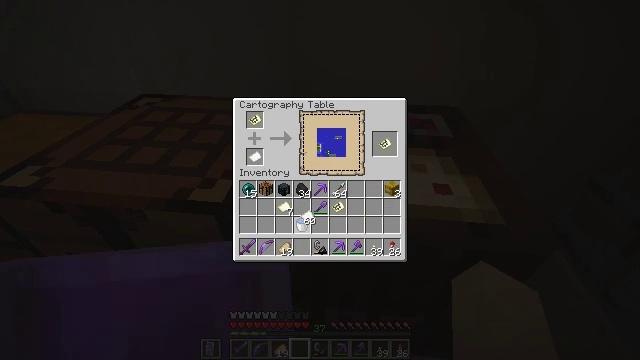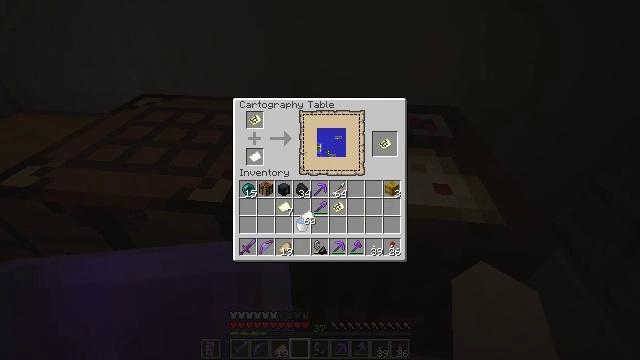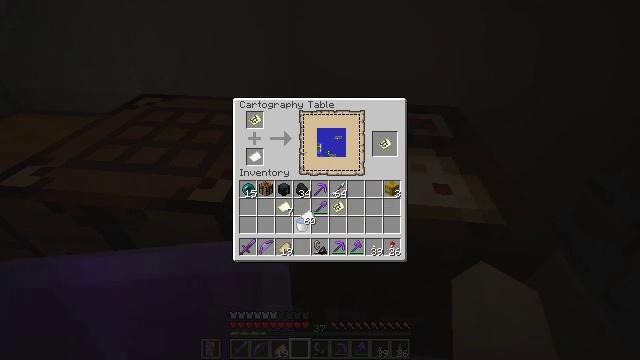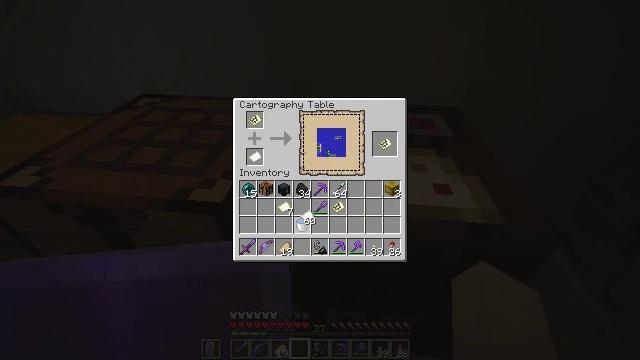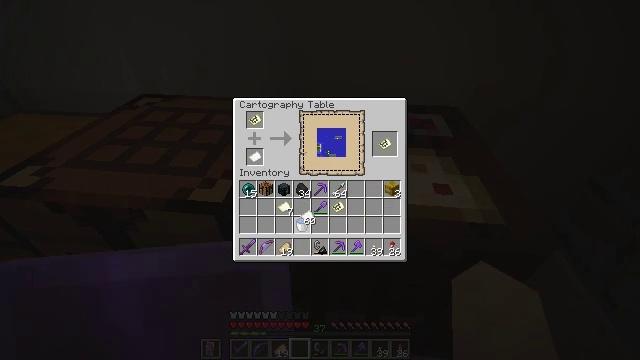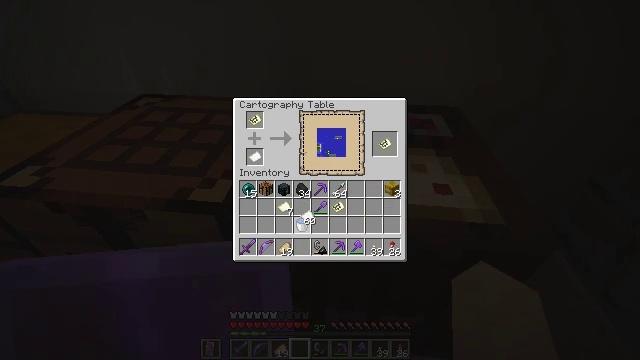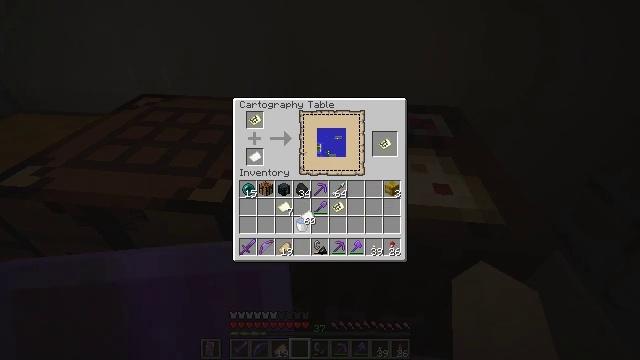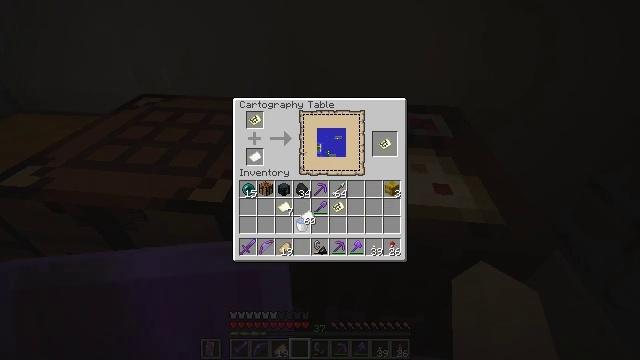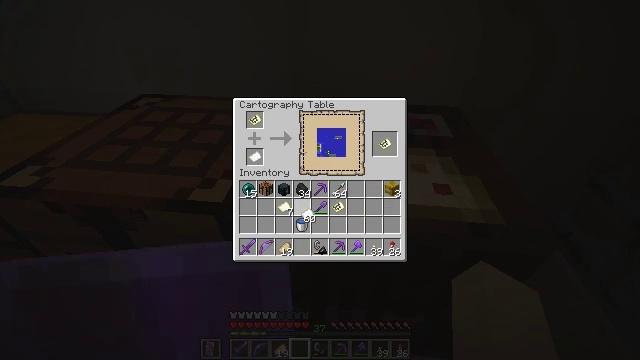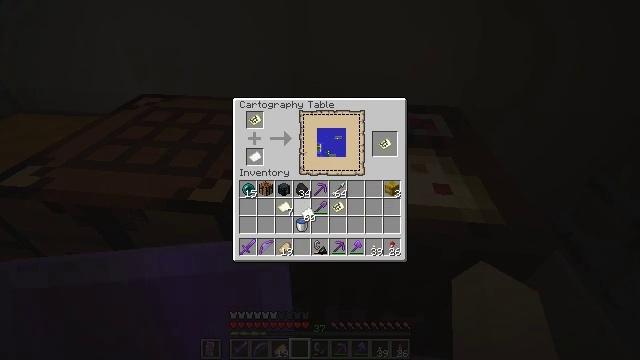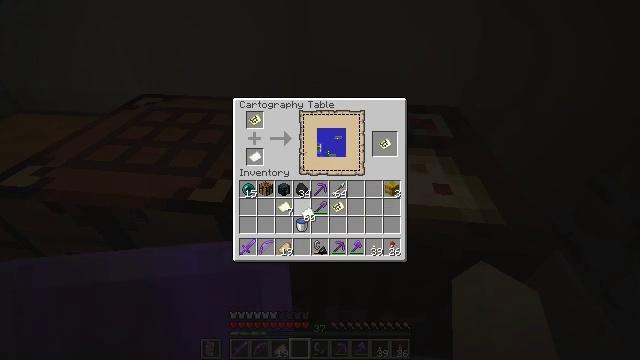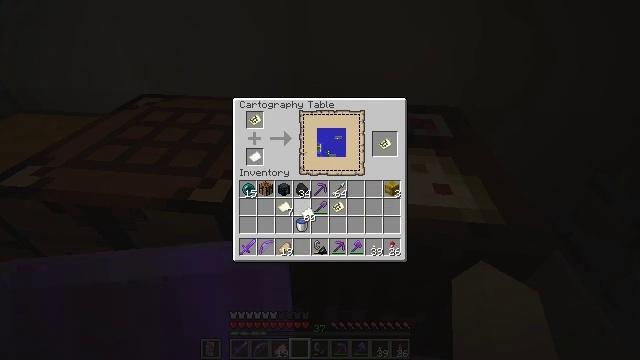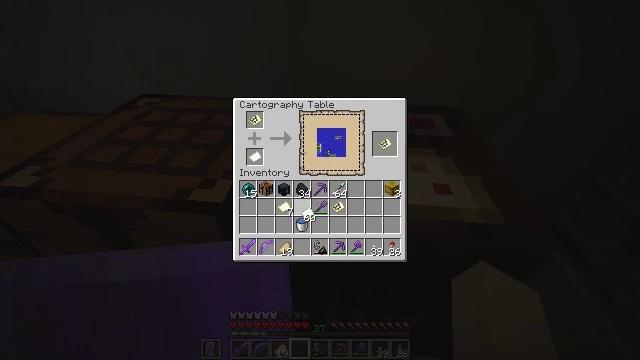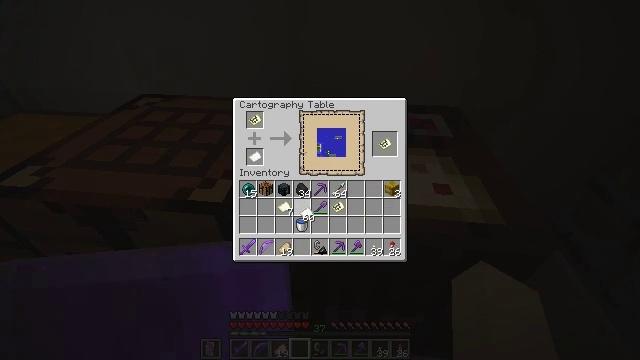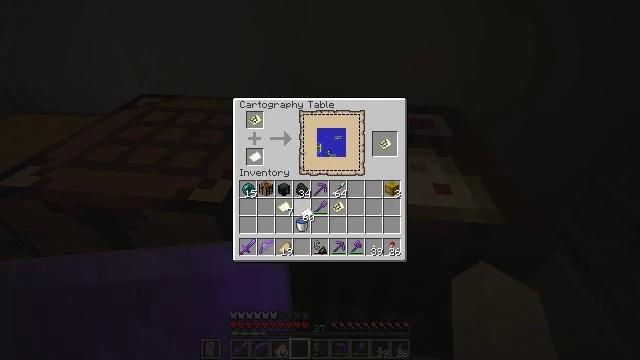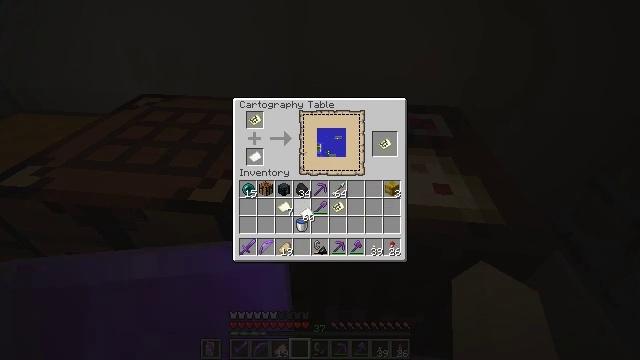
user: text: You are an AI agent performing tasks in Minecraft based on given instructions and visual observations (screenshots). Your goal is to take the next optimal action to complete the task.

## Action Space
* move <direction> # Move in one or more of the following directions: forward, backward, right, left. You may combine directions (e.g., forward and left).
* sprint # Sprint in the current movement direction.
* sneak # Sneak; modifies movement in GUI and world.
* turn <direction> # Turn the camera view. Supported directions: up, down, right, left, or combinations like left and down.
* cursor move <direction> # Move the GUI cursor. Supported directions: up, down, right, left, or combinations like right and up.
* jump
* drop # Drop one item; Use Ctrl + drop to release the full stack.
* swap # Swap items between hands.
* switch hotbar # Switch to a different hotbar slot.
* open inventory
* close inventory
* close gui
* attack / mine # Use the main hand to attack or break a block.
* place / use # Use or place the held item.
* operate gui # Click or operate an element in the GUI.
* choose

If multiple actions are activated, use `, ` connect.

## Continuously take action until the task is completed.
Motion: motion action
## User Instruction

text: Gather bone block for bone meal.
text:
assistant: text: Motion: no_op
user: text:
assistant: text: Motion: no_op
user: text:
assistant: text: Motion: no_op
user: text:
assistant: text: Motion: no_op
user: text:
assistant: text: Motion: no_op
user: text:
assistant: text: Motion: no_op
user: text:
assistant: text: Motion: no_op
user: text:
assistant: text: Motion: no_op
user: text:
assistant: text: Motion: no_op
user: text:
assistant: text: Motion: no_op
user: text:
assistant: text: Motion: no_op
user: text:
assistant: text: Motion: no_op
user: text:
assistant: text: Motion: no_op
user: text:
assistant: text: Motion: no_op
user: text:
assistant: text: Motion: no_op
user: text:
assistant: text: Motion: no_op
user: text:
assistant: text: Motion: no_op
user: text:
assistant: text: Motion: no_op
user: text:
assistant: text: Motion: no_op
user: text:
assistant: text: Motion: no_op
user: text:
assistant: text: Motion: no_op
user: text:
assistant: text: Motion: no_op
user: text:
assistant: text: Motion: attack / mine
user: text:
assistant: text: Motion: attack / mine
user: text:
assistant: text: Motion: attack / mine
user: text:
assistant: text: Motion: attack / mine
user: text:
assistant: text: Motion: no_op
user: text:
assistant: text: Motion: no_op
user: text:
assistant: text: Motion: no_op
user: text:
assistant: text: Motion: no_op